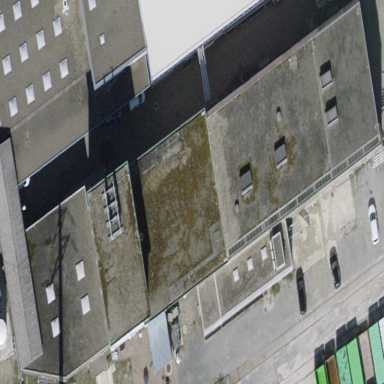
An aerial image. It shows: Industrial building with flat roof.